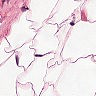
Metastatic tissue present: no